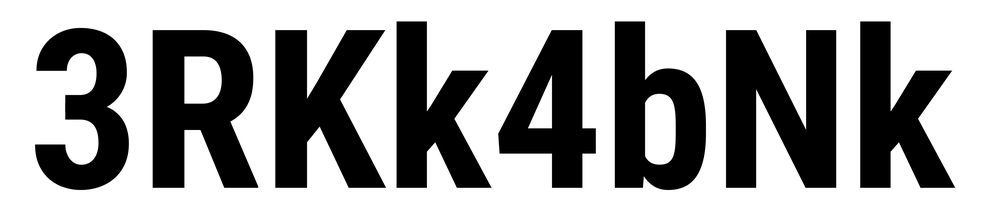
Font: Roboto_Condensed_Bold